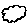
Label: cloud